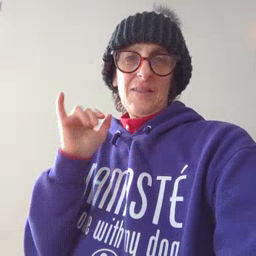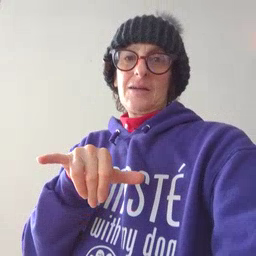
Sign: that